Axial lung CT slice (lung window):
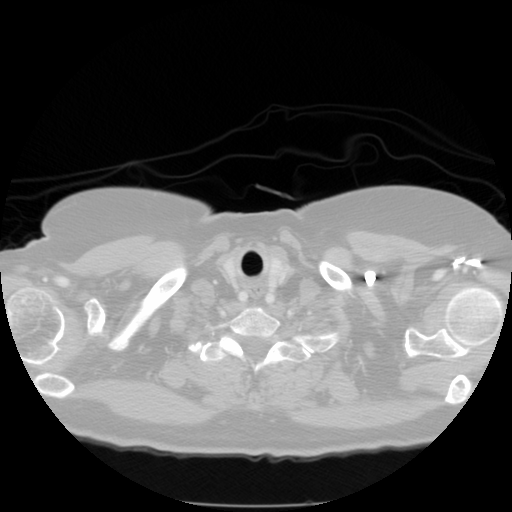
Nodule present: no